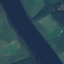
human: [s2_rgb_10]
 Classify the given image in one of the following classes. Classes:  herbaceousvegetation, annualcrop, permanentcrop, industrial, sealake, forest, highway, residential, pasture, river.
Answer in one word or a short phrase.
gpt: River